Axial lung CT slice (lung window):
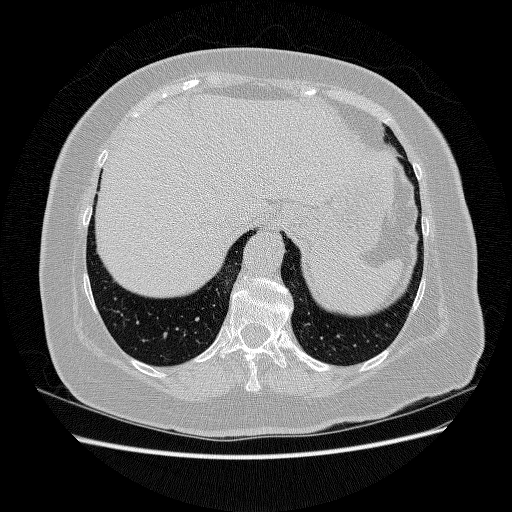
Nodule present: no